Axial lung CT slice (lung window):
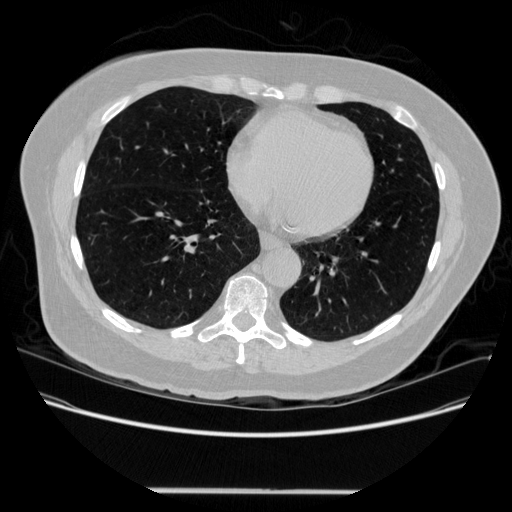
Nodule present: no